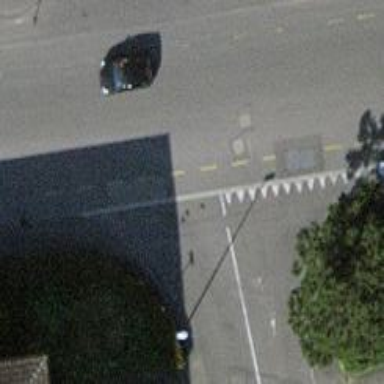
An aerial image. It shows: Asphalt footpath with unmarked crossing.